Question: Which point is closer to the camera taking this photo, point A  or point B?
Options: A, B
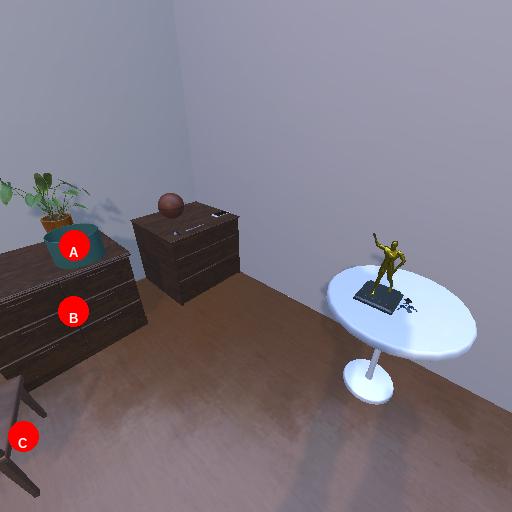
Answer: A